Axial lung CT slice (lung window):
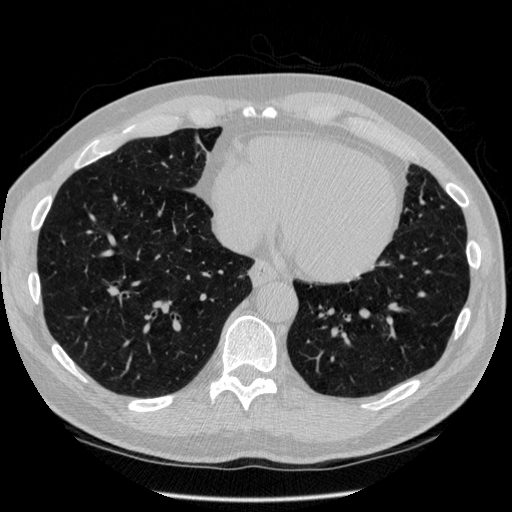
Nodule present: no